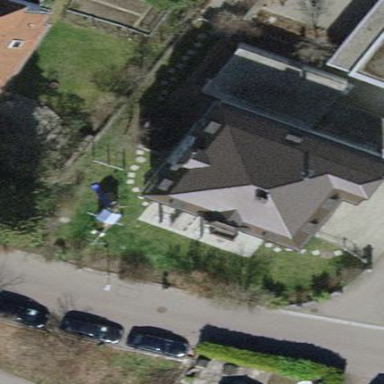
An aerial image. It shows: Detached building with mansard roof.